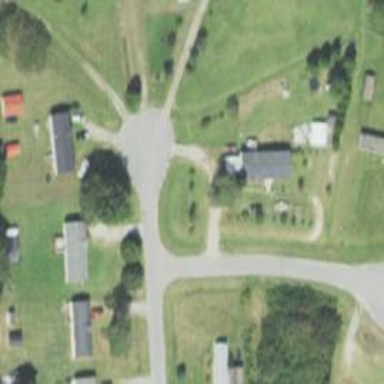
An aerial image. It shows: Turning circle on the road.